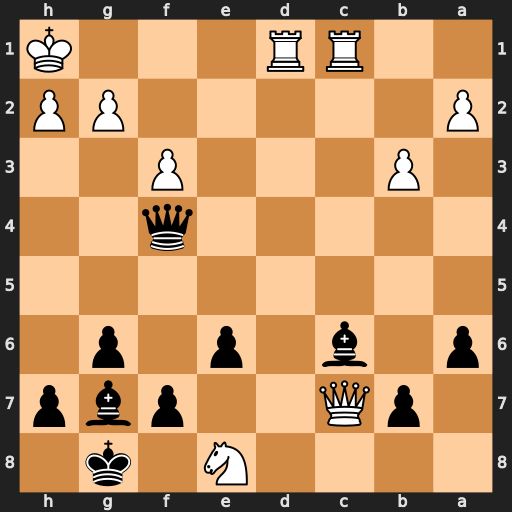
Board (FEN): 4N1k1/1pQ2pbp/p1b1p1p1/8/5q2/1P3P2/P5PP/2RR3K
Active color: b
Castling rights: -
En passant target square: -
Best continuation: Be5 Qxe5 Qxe5